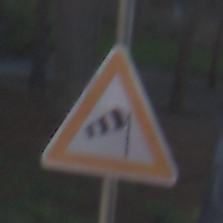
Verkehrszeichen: SeitenwindVonRechts
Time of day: MorningAfternoon
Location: Outdoor (Suburban)
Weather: Clear
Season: NotSpecified
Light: Natural